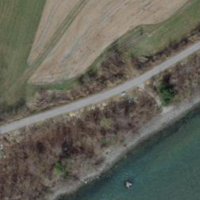
EUNIS habitat code: 24
Species observed at this site:
Chelidonium majus
Euonymus europaeus
Humulus lupulus